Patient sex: M
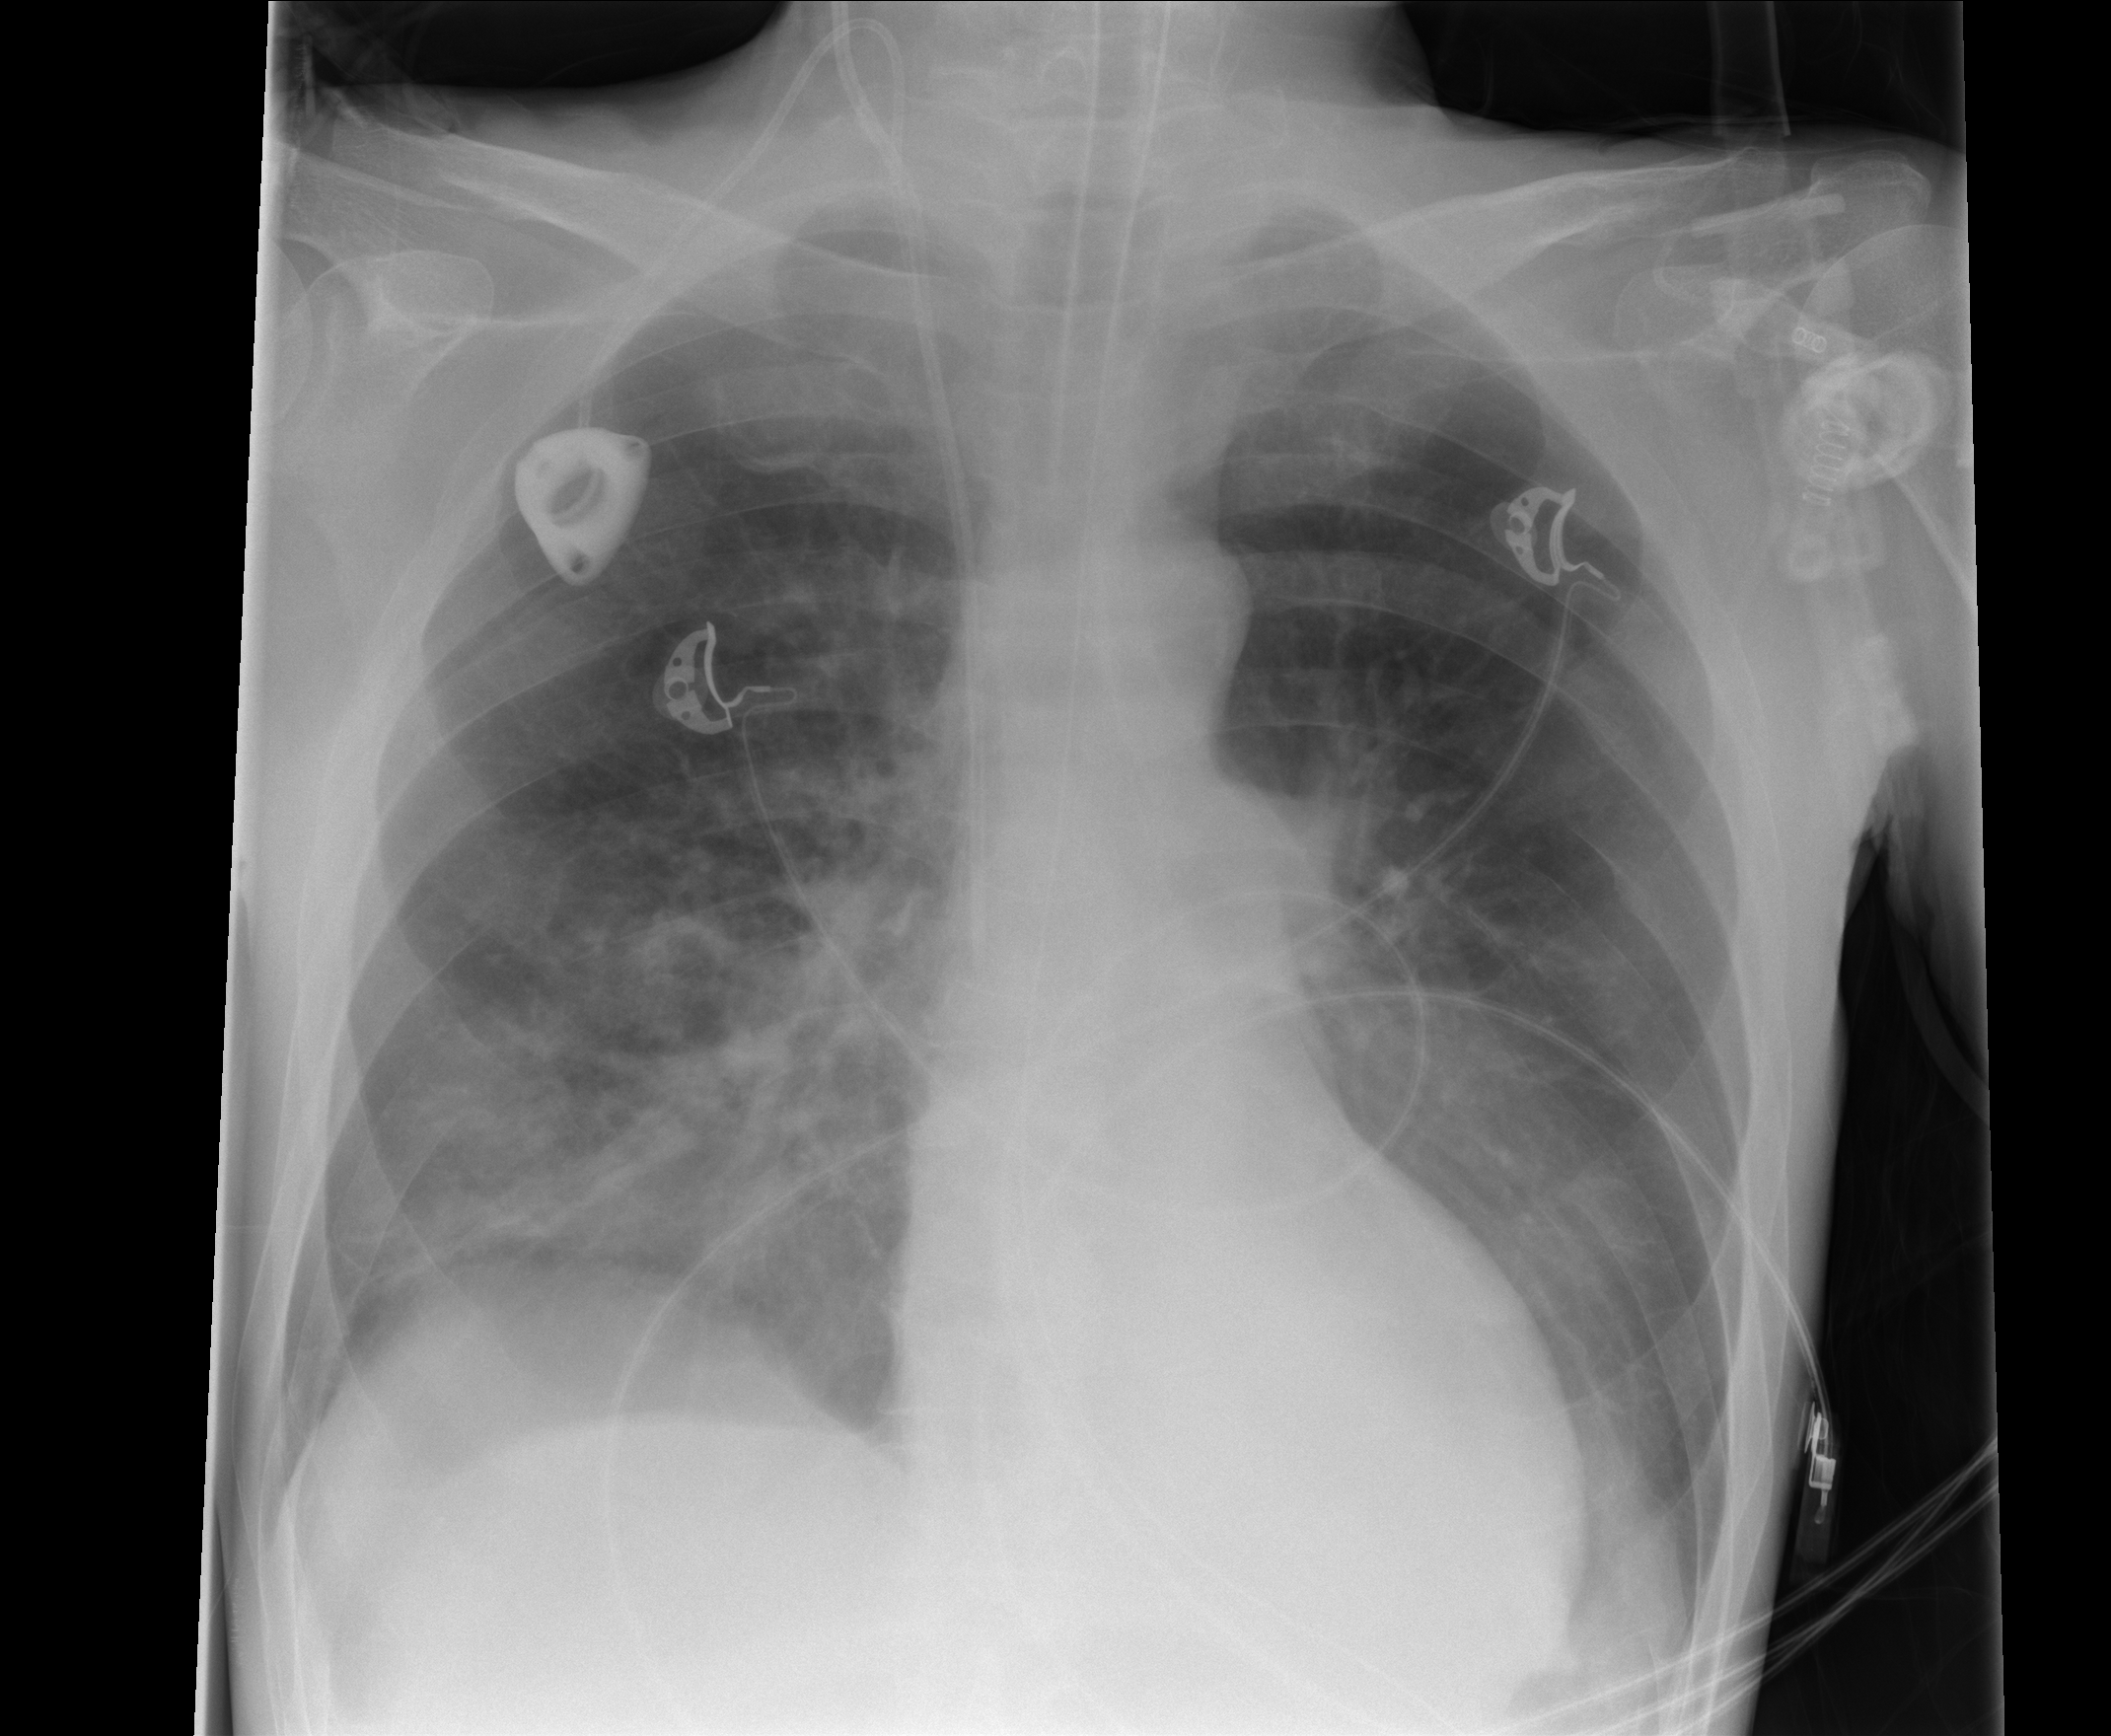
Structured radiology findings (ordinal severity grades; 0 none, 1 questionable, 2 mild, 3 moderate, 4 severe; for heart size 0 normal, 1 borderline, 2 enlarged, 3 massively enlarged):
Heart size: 2
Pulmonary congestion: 0
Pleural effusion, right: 2
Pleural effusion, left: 2
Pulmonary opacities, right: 3
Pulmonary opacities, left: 2
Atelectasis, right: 2
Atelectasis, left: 2